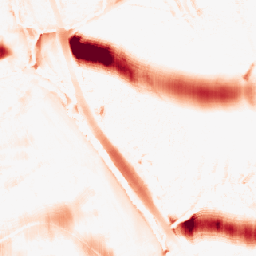
Category: morphological
Decomposition family: morphological_ellipse
Decomposition parameters: operation: opening
width: 50
height: 20
Upsampling method: area
Upsampling parameters: scale: 8
Upsampling scale: 8